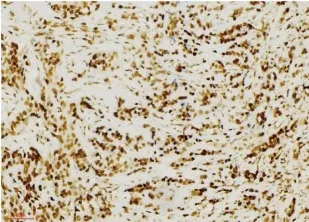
MSH2.
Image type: pathology (immunostaining)